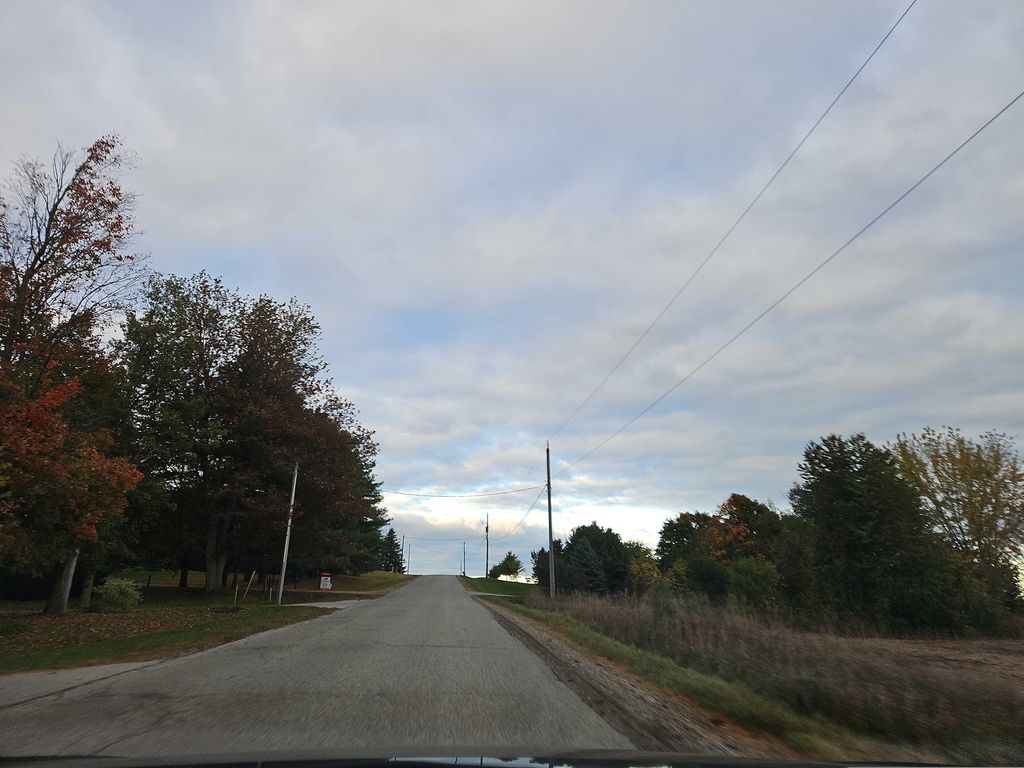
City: kitchener-waterloo